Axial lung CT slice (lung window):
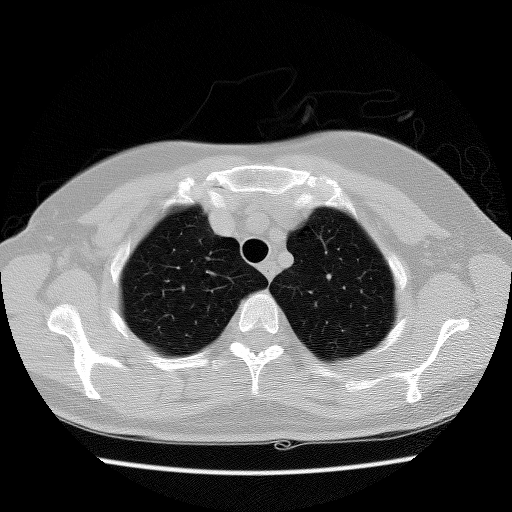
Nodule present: no